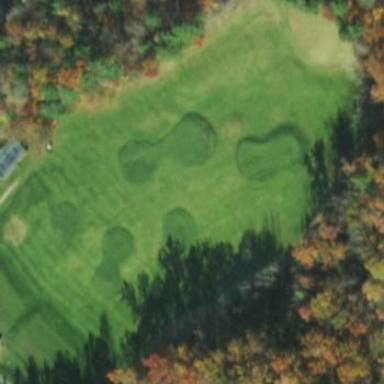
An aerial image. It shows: Driving range for golf on grass.